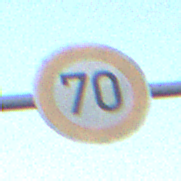
Verkehrszeichen: Geschwindigkeit70
Umgebung: Outdoor, Nature
Tageszeit: SunriseSunset
Wetter: Clear
Licht: Natural
Jahreszeit: NotSpecified
Kontrast: HighContrast